Interaction volume radius: 5 \u00c5
Interaction volume height: 40 \u00c5
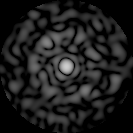
Disorder parameter: 0.8445